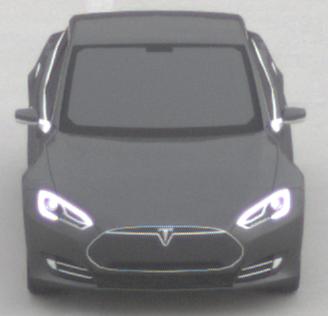
Make: Tesla
Model: Model S 60
Detailed model: Model S
Model produced from: 2013/10
Model produced until: 2014/10
Doors: 5
Color: gray
Road condition: dry road
Daytime: morning or afternoon
Contrast: low contrast